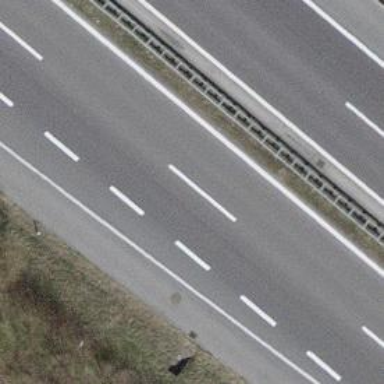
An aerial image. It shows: Motorway.